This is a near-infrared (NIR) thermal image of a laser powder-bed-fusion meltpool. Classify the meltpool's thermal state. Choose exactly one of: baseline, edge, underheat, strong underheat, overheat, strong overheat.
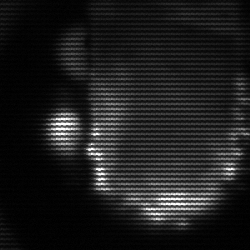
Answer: baseline